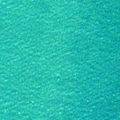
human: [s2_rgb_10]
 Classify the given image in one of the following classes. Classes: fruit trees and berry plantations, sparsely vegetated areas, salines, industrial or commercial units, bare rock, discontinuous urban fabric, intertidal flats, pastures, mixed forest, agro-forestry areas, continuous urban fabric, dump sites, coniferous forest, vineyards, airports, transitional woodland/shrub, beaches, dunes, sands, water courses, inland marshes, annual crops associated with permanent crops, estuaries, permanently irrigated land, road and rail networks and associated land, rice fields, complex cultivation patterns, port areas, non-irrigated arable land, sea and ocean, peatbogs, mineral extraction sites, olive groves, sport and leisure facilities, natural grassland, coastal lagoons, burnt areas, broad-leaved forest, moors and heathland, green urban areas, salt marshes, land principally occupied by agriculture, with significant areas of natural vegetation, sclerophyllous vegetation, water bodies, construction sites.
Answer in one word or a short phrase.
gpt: sea and ocean